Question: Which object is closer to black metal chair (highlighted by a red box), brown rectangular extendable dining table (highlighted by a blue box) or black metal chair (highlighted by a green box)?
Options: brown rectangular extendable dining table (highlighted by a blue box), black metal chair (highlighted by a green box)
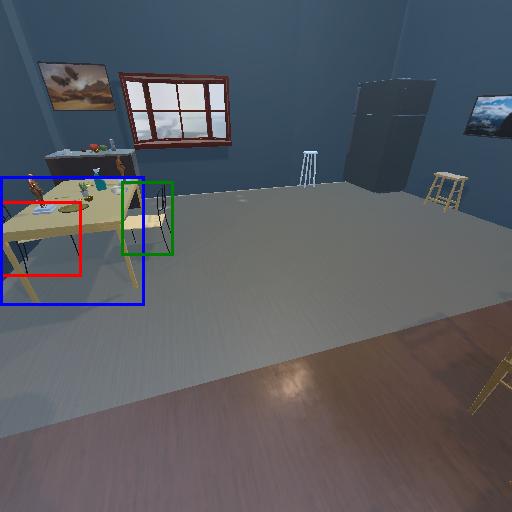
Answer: brown rectangular extendable dining table (highlighted by a blue box)